Question: I am having a difficult time attempting to get HTTPS working with our Jenkins box (Mac Pro 2014 / OSX Mavericks / Jenkins Mac Installer).
After following the instructions at the bottom of <URL>:
'''
sudo launchctl unload /Library/LaunchDaemons/org.jenkins-ci.plist
sudo defaults write /Library/Preferences/org.jenkins-ci httpsPort 8443
sudo defaults write /Library/Preferences/org.jenkins-ci httpsKeyStore /path/to/your/keystore/file
sudo defaults write /Library/Preferences/org.jenkins-ci httpsKeyStorePassword <keystore password>
sudo launchctl load /Library/LaunchDaemons/org.jenkins-ci.plist
'''
My certificate is still invalid when accessing 'https://myjenkins.com:8443'. After reviewing the certificate, it looks as though the a 'TEST SITE' certificate is still being used.

I have attempted the following:
- - Using a combined .CRT and .KEY and passing the following instead of httpsKeyStore and httpsKeyStorePassword:'''
sudo defaults write /Library/Preferences/org.jenkins-ci httpsCertificate /path/to/certificate
sudo defaults write /Library/Preferences/org.jenkins-ci httpsPrivateKey /path/to/key
'''
Any help is greatly appreciated!
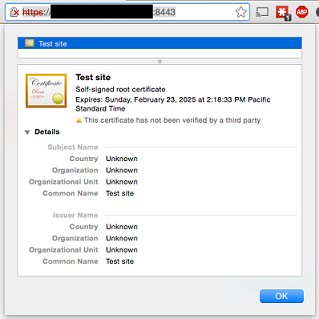
Answer: I just ran into this same issue and the problem is that the jenkins-runner.sh script does not pass the httpsPrivateKey and httpsCertificate variables from the plist file to the commandline used to launch Jenkins. I added these two lines to jenkins-runner.sh to fix it.
'''
add_to_args httpsPrivateKey
add_to_args httpsCertificate
'''
The file is in the /Library/Application Support/jenkins directory on my machine. You should be able to find the location on your machine by looking at the /Library/LaunchDaemons/org.jenkins-ci.plist file.